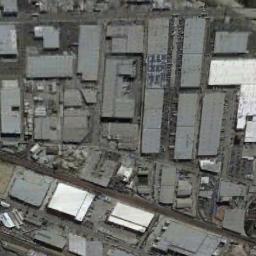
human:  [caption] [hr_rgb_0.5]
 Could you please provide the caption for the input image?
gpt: There are many houses in the industrial area .

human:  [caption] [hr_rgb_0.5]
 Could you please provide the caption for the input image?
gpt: There are trees next to the industrial area .

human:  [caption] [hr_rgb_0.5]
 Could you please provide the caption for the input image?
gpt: The industrial area has lots of workshops of different sizes .

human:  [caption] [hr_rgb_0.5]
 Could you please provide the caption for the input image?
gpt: Neatly planned factories and roads in an industrial area .

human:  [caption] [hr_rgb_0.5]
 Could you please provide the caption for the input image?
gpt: There are many gray buildings and some white buildings on the industrial area .